Question: Java is properly installed in my Ubuntu 12.04 and the PATH variable is set in the '.bashrc' file.
The command 'java -version' gives an expected output.
But when I try to start Eclipse, it complains as JDK not found.

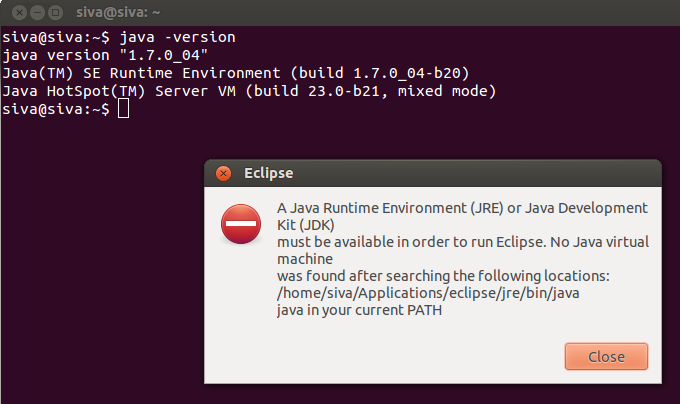
Answer: It looks to me like you have set the PATH environment in your shell, but you are launching Eclipse using some menu item or shortcut, and the context is using a different PATH.
One option is to change the eclipse.ini file as other answers say.
Another option is to try to figure out why Eclipse is being launched with a different PATH to the one in your command path. (The "fix" might simply be to logout and login again to make the launcher pick up the updated PATH setting. Or launcher may be picking up the incorrect PATH setting from somewhere else.)